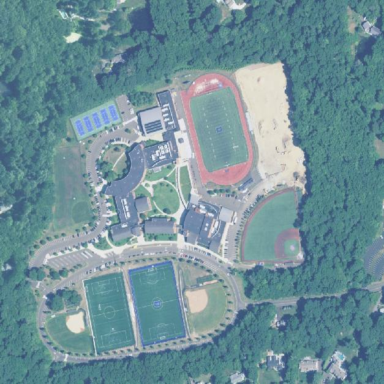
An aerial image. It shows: School.